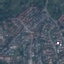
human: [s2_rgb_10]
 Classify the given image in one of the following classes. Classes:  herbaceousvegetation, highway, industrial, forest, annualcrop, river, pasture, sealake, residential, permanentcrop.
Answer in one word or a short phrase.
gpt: Residential